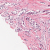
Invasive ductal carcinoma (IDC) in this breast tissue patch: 1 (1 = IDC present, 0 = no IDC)